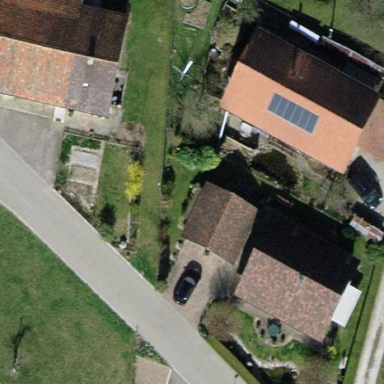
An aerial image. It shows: Gabled roofed house.